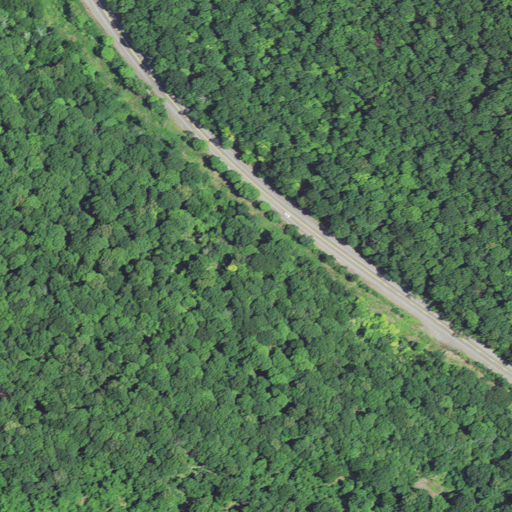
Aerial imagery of gap in West Virginia named Short Gap containing deciduous forest, mixed forest, open development, and low intensity development